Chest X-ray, PA view. Patient: 55 years old, sex M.
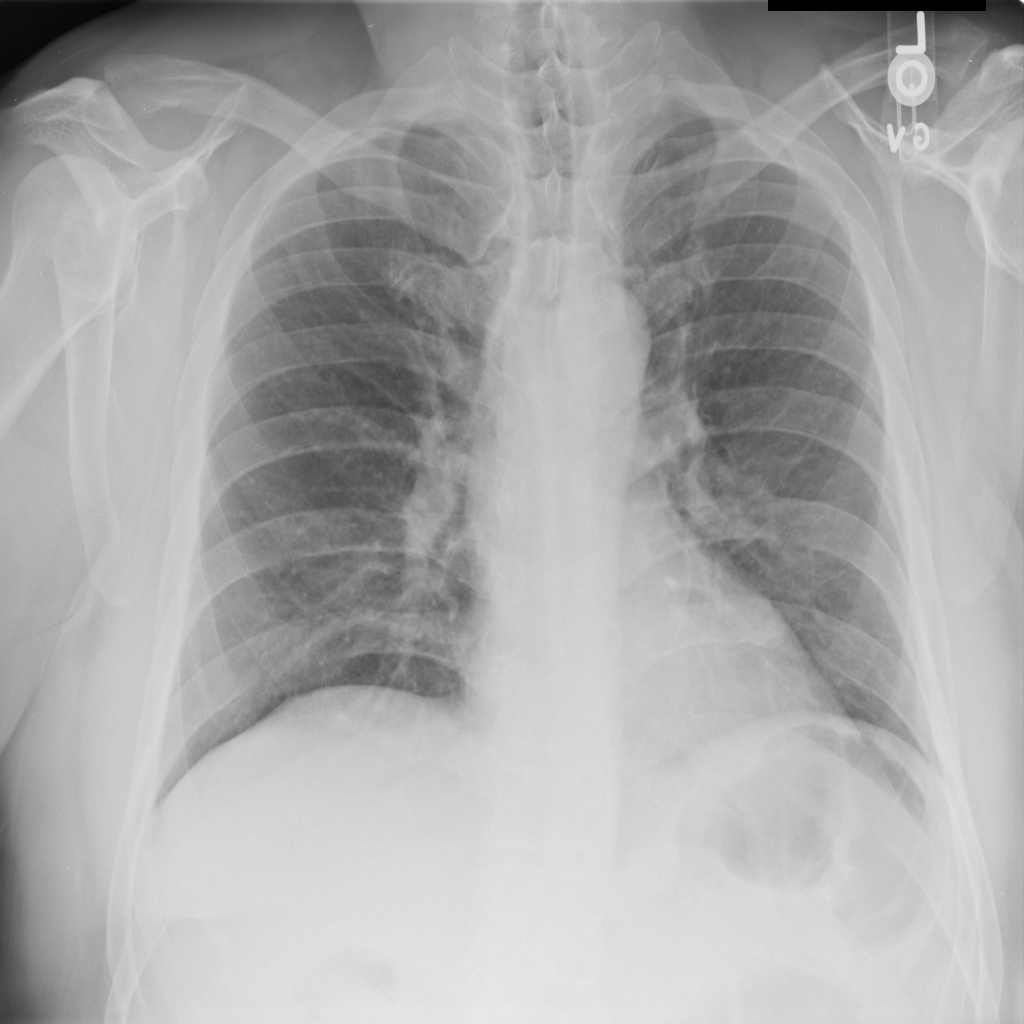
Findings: No Finding